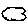
Label: cloud